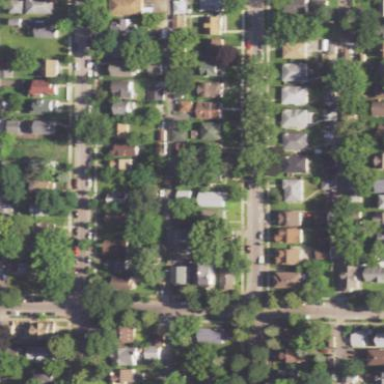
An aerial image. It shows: Sidewalk.